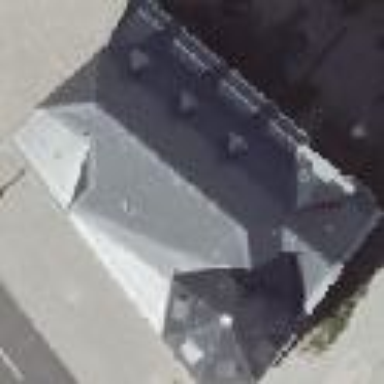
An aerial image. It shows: University building with pyramidal roof shape.